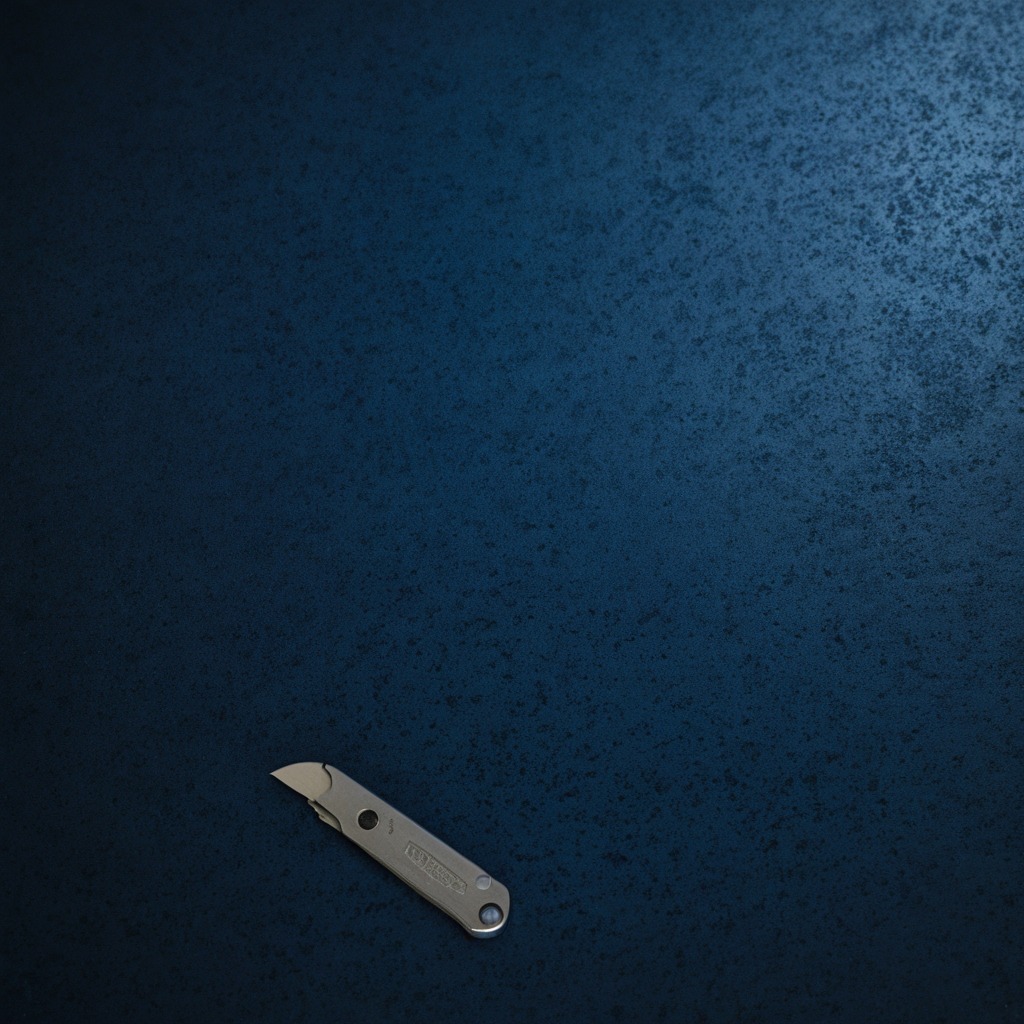
A utility knife is lying on a clean granite tabletop covered with a blue rubber mat inside a workshop at night dim ambient light soft shadows worn but beneath the mat